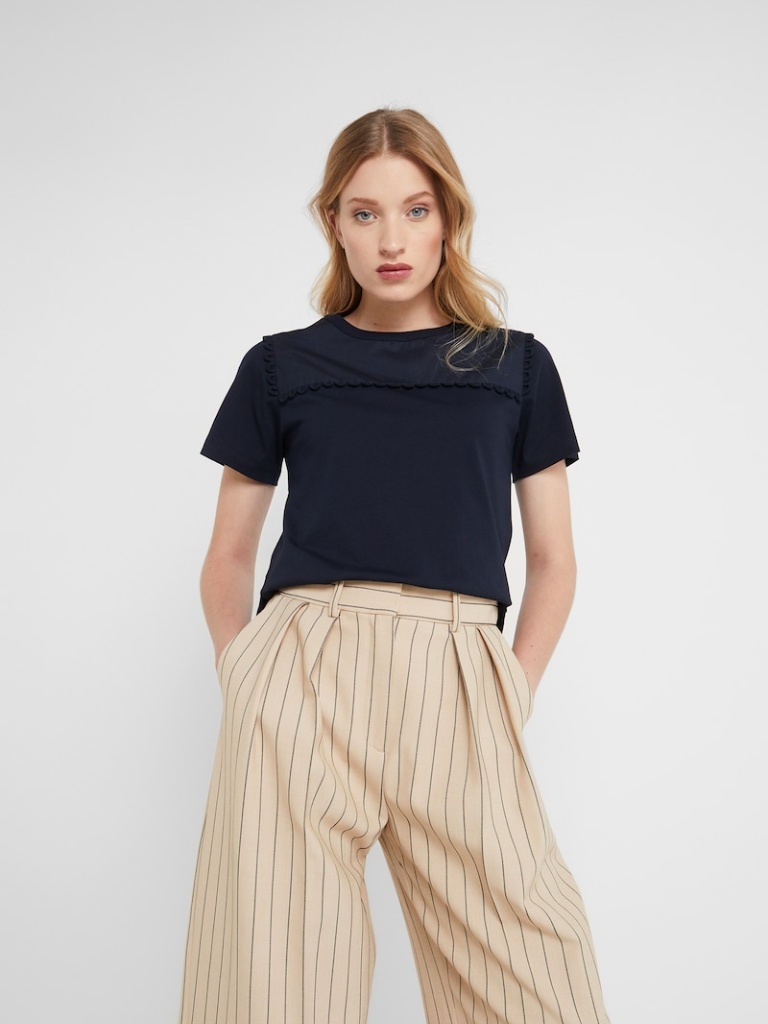
cotton relaxed short sleeve hip length Fully Tucked in crew t-shirt